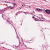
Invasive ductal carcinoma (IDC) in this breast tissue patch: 0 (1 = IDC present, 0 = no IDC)